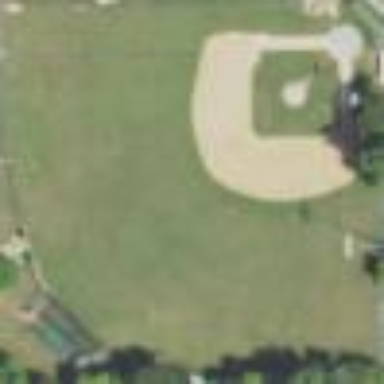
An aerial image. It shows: Baseball pitch for leisure and sports activities.